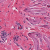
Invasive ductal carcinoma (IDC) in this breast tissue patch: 0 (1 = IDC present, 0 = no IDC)